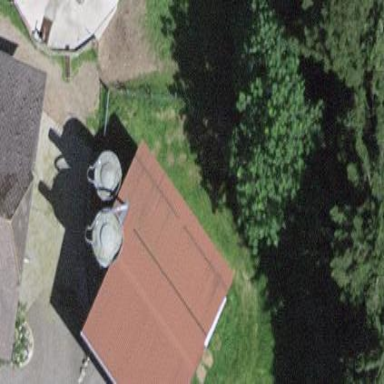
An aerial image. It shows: Shed building.